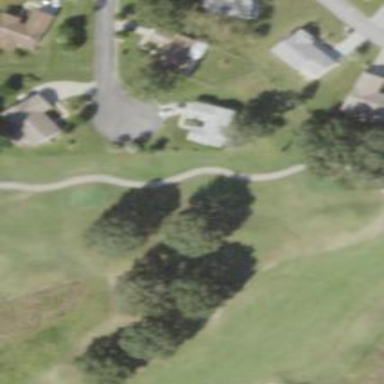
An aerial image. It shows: Golf cartpath that is also road path.